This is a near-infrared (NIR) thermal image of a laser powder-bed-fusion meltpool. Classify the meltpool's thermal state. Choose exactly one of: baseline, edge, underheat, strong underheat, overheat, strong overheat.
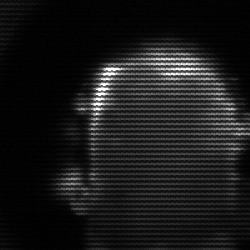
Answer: baseline